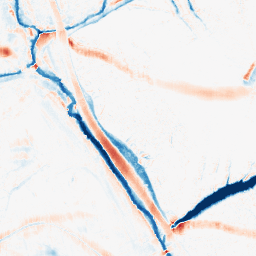
Category: morphological
Decomposition family: morphological_ellipse
Decomposition parameters: operation: average
width: 20
height: 10
Upsampling method: quadratic
Upsampling parameters: scale: 4
Upsampling scale: 4